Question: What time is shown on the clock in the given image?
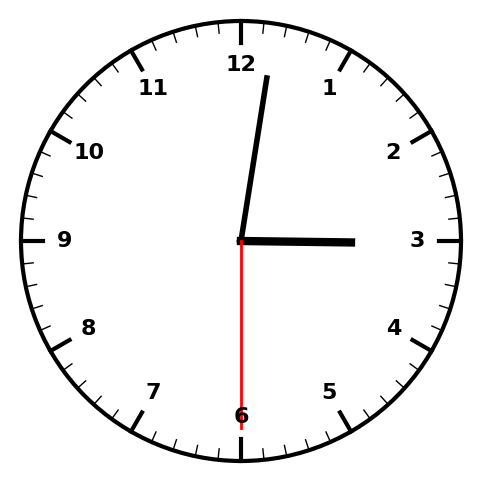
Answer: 03:01:30